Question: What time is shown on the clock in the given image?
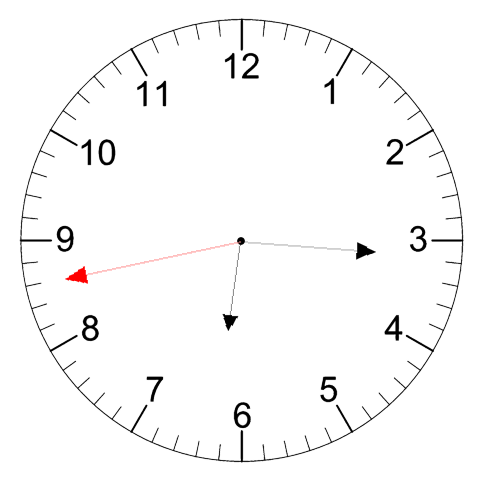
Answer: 06:15:43